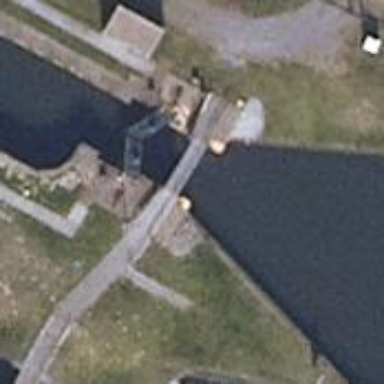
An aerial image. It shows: Canal with lock obstacle.